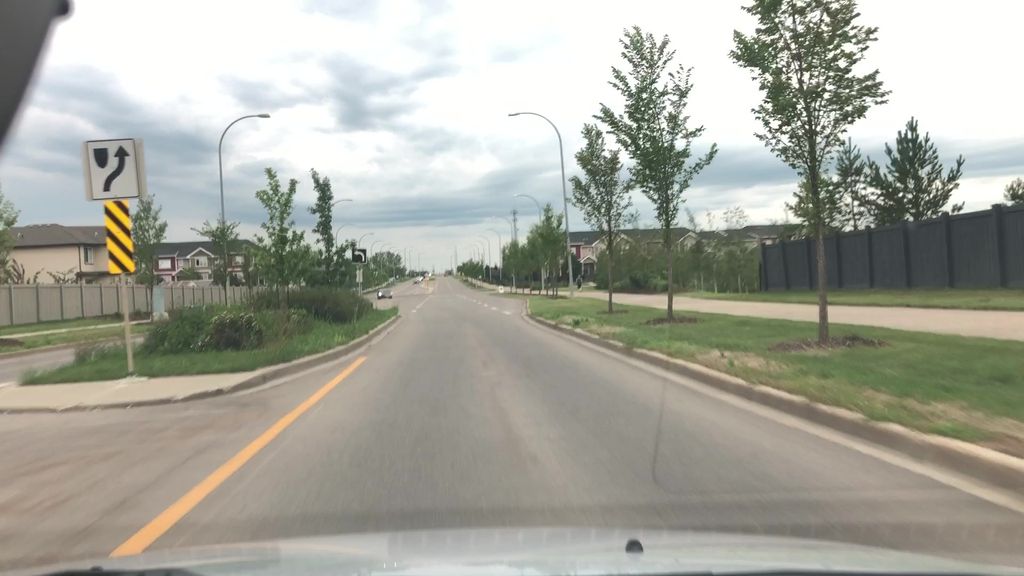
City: edmonton